Question: I develop a service (Service) which automates certain actions that users can do on another third-party site (3rd Party Site).
My service provides the following functionality for the users:
- the user registers at the Service
1. the user provides his/her 3rd Party Site username/password to the Service
2. the Service uses that credentials to log in to the 3rd Party Site on the user's behalf
3. the Service stores the cookie issued by the 3rd Party Site in its database
4. from now on, the Service starts to log in to the 3rd Party Site regularly (cron) on the user's behalf by using the previously stored cookie (the username/password for the 3rd Party Site is not saved anywhere) and performs some actions on the users behalf on the 3rd Party Site

- - - -
I have made a research here at Stack Exchange and I have not found any solutions:
- <URL>
Moreover, from reading through the provided questions and answers I tend to think there is no way to secure the user's login data (passwords or 3rd Party Site cookies). I.e. if an attacker gets an access to the Service's server, the attacker gets the access to the users' accounts on the 3rd Party Site as well.
If I try to store the 3rd Party Site's cookies in the Service's database encrypted, then they will be only useful to the script that decrypts them. Therefore, to get access to the 3rd Party Site user account, the attacker would need to not only get an access to the Service's machine, but to modify the script (step 4) as well.
Storing a cookie for the 3rd Party Site on the Service is really similar to OAuth, but in this case a cookie used instead of a token (no passwords are stored).
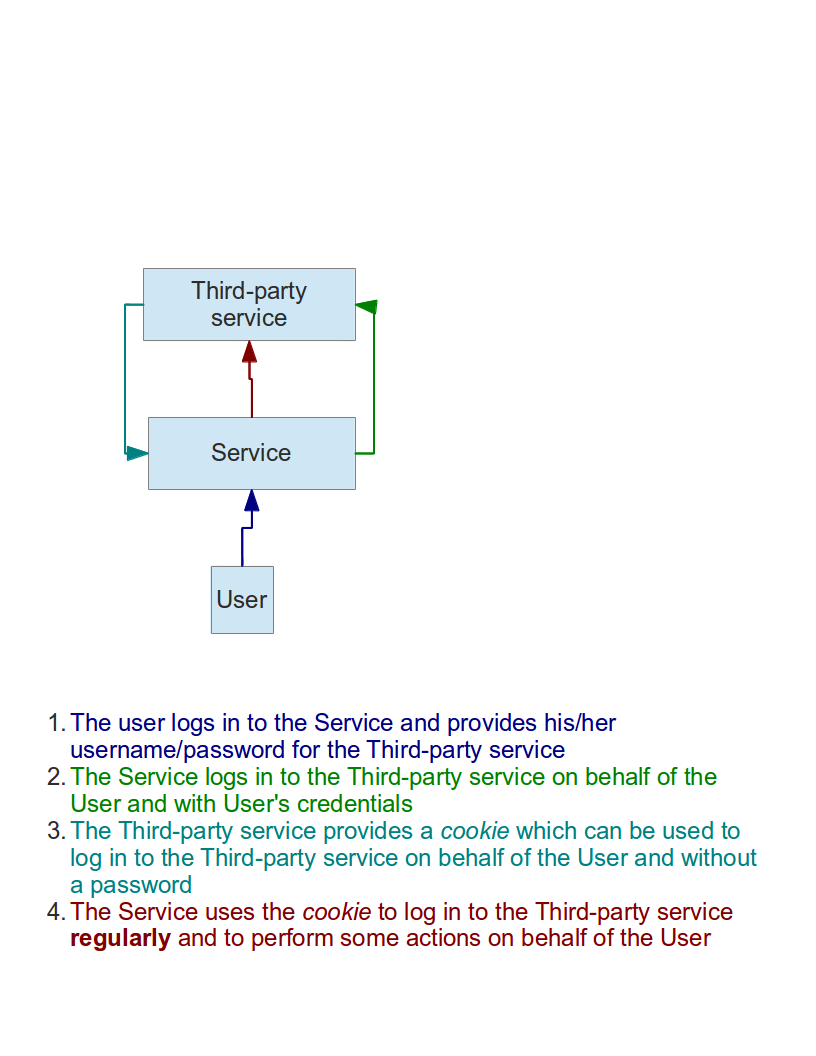
Answer: To state the obvious: The important thing here is of course to not let an attacker on your site get access to all the cookies. You cannot completely protect against this, since your service will need access to the cookies (in unencrypted form) regularly. An attacker that has completely compromised your server will in theory be able to do anything your service can do, so if it is possible for your service to get access to the cookies, then an attacker with all rights will also be able to get access to them.
If you still want to do this, you should
Just to give you an example of how you can think about this: If your system is compromised, it is likely that the attacker will get access to your file system. If the cookies are stored in plain text on files, the attacker will have an easy time. Storing them in a database is better (and probably what you want to do anyway), but not much better unless you protect access to the database in some way. A dedicated attacker will not have a hard time if i.e. the password to the database is stored in the applications configuration file.
A solution that would improve the situation quite a lot would be if the cookies always was encrypted except just when you need them. The best solution would be if the encryption key was not stored in an application log, but was provided (typed in) by an operator every time the server is restarted. To break this the attacker would have to read the memory of the application (not impossible at all, but still more difficult).
Another measure would be to store the cookies in a separate database on a dedicated server and limit all access to this server to what is needed.
A complete strategy for this requires more intimate knowledge of your exact physical and logical setup.
This is almost equally important. If this happens, you want to know and be able to take action immediately. There are of course standard IDS systems that can be used. You may also create more targeted systems that applies to your spesific application. The system could i.e. detect if someone is running an sql that scans the whole database table with cookies. Since you know how your own application normally behaves, you can also create a monitoring system that can detect if something that is not normal happens.
The third party services does probably have an option to log out and by that invalidate the cookies. You should prepare a job that does this for all your stored cookies that you can easily activate. Think about the difference in telling your users that someone may have had access to their service in 10 minutes before you disabled all cookies and telling them that someone still have access to the third party service and you don't know how to stop them.
In addition to this, it is of course important that your users understand what they do when they give you access and that the provider of the third party services approves of this. It is not obvious that a third party service provider will allow this kind of access. If they do, they may also help you with creating a special session cookie that is i.e. bound to your ip address.